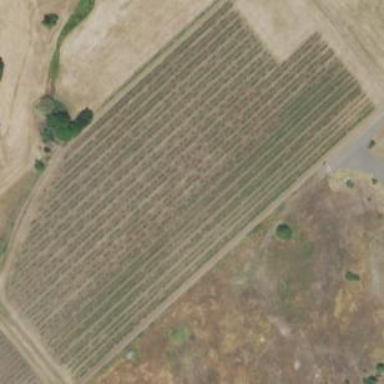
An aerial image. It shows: Vineyard with wine grapes as the crop.